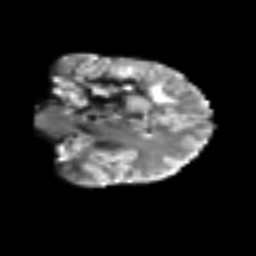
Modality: T2w
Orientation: coronal
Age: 31
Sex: female
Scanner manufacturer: siemens
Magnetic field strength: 3 T
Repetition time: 6.1 s
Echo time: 0.101 s